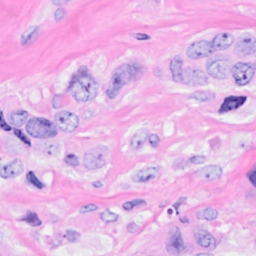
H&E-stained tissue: Breast